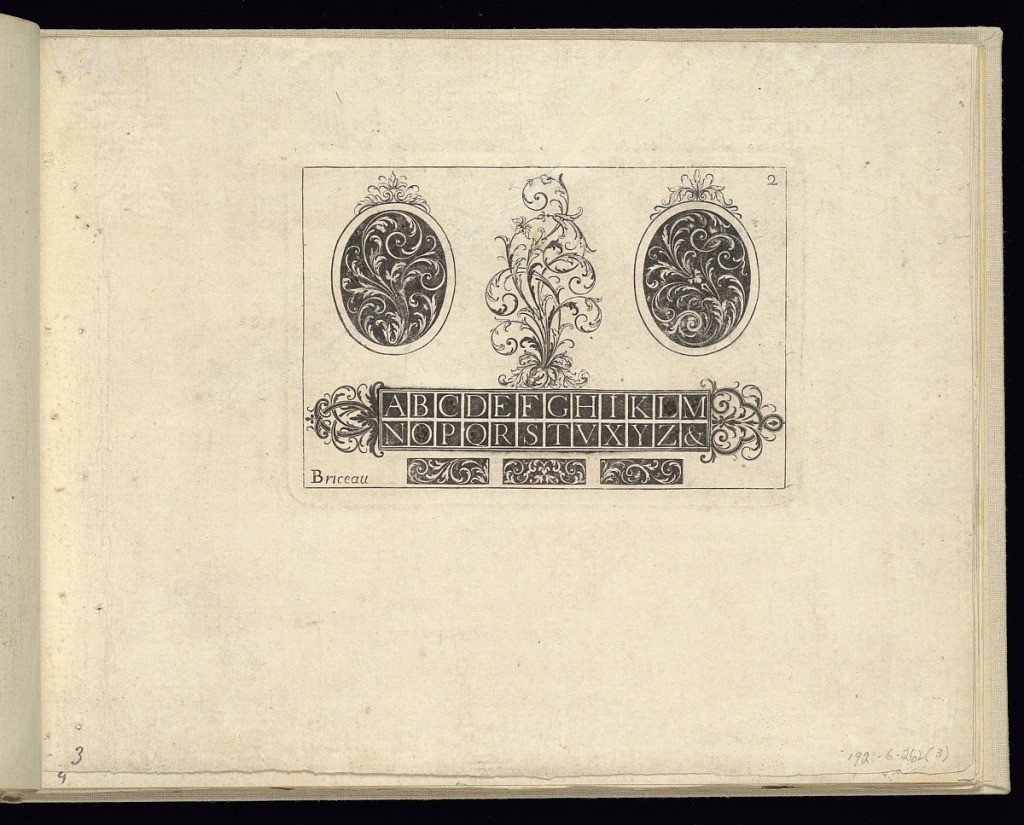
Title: Designs for Ornament
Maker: Briceau, French, 16..–17..
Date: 1709
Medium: Engraving on laid paper
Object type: Print
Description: Two ovals with scrolling ornamentation against a dark background on either side, upper half of plate. Across the bottom of the lower part of the plate are blocks of the alphabet with ornament on either side.